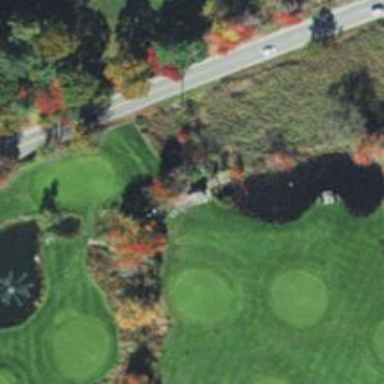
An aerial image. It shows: Golf tee.